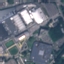
Land use / land cover class: Industrial